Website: macys
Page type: account-dashboard
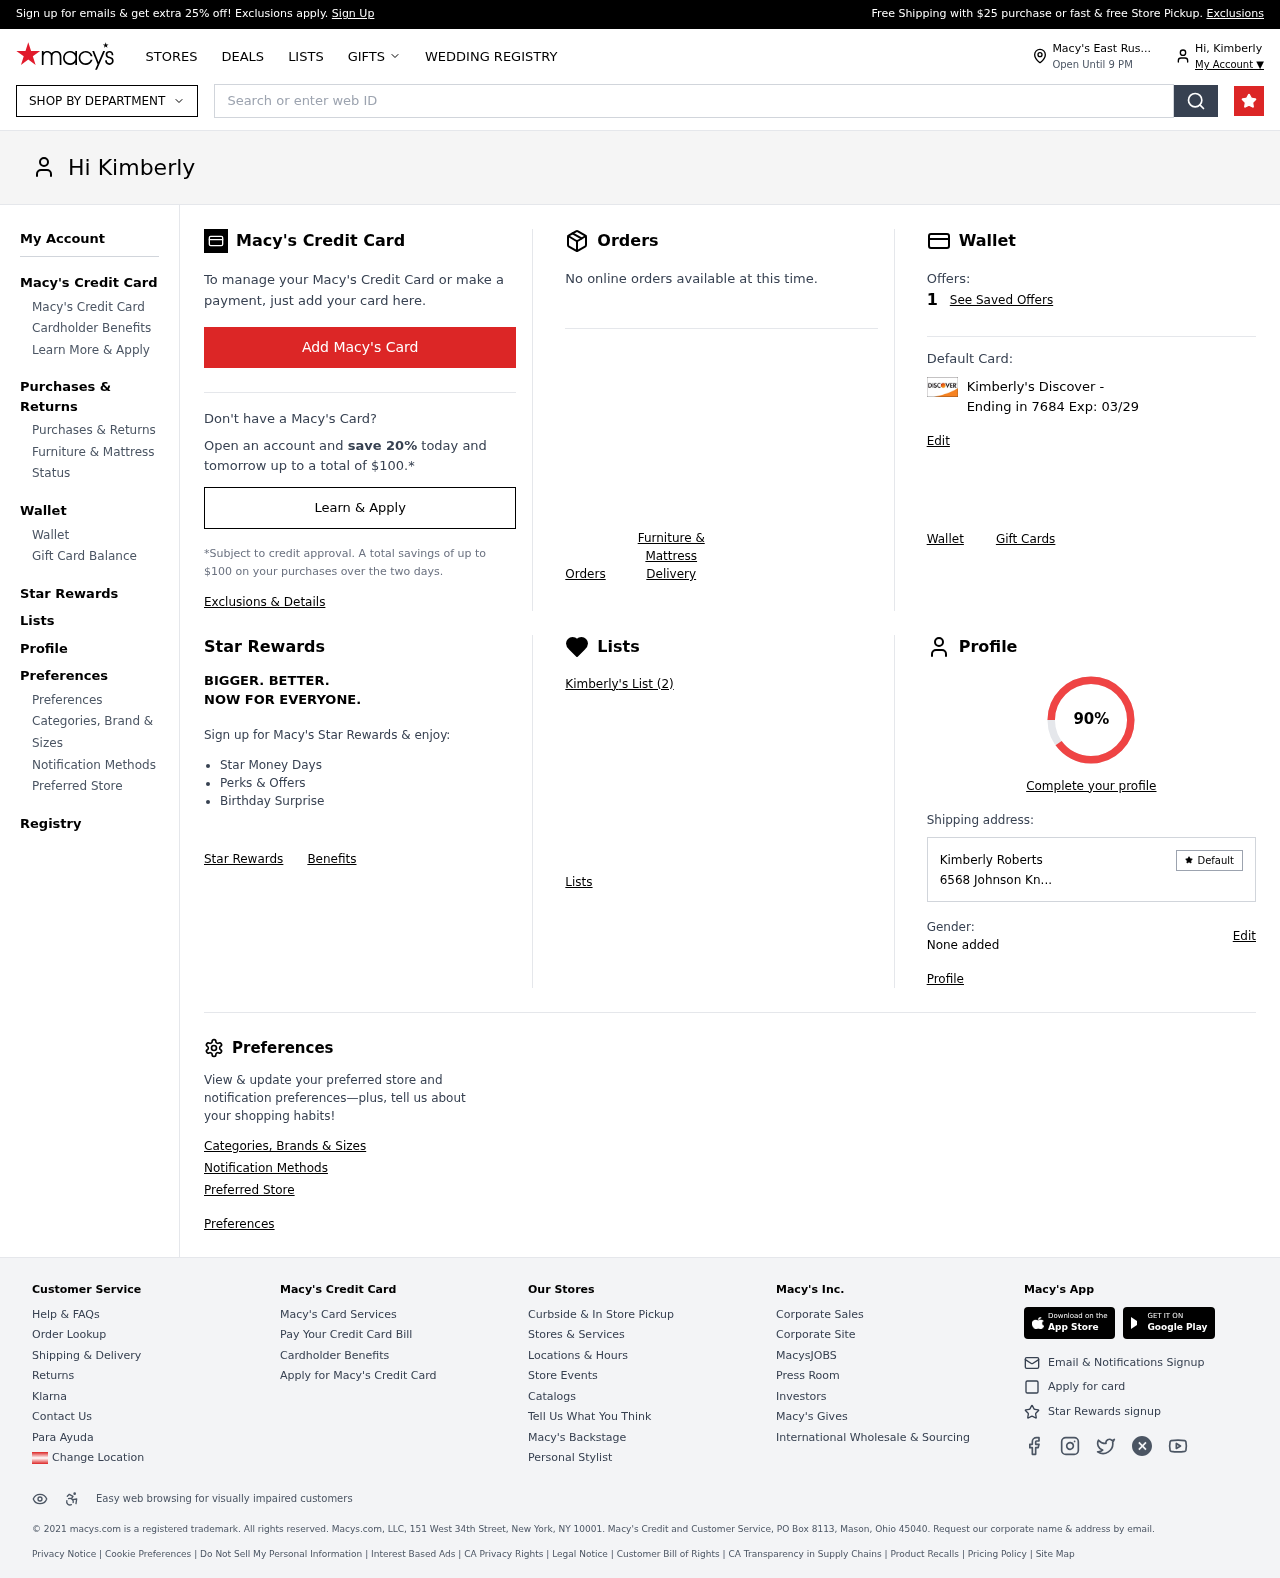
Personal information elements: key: PII_CARD_LAST4
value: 7684
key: PII_CARD_TYPE
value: Discover
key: PII_CITY
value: East Rus
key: PII_FIRSTNAME
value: Kimberly
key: PII_FULLNAME
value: Kimberly Roberts
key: PII_STREET
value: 6568 Johnson Kn
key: PII_CARD_EXPIRY
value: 03/29
Search elements: key: HEADER_SEARCH
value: Search or enter web ID